Question: Hey guys I have tried to convert this query into a pivot table and I have searched everywhere but can't seem to apply it. The following is my code.
'''
SELECT ClientPartner, ClientManager, WIPAmount
FROM tblTranWIP
WHERE (WIPDate>={ts '2013-04-01 00:00:00'}
AND WIPDate<{ts '2014-03-31 00:00:01'})AND TransTypeIndex=1 AND ContIndex<900000
'''
The following screenshot shows my output. I basically want to have Managers and Partners as the First Column and Row and then have WipAmount be in the middle as ClientPartners and Managers match id's The screen shot shows it easier than I explain. The link is a screenshot, the system won't let me add embed images

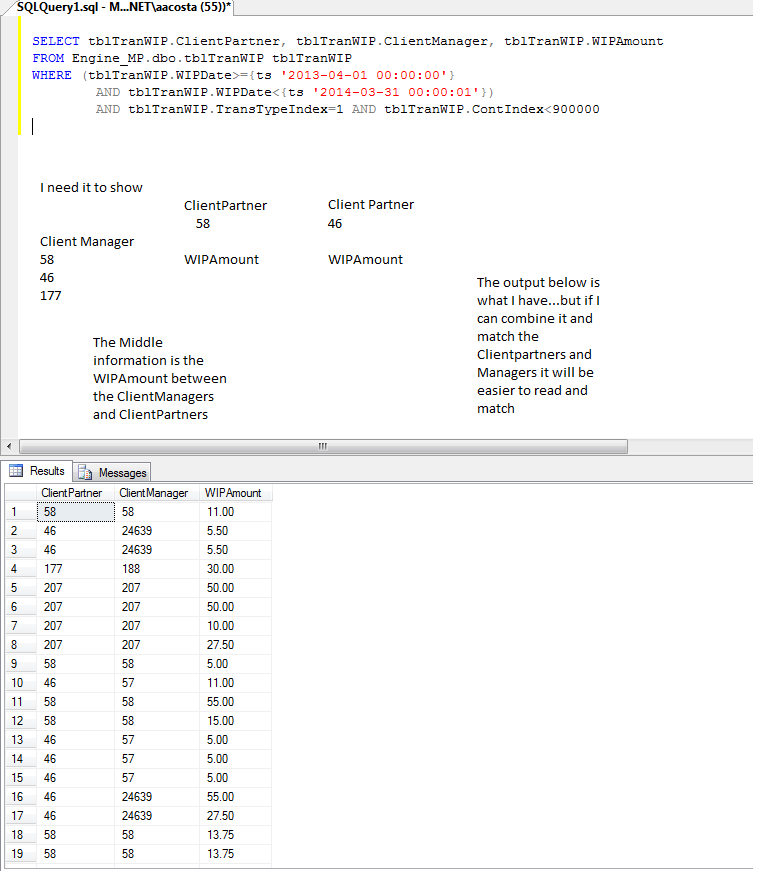
Answer: There is at least one way I know of to get the information you are looking for, and that is to use a PIVOT:
'''
SELECT pvt.*
FROM
(
SELECT ClientPartner, ClientManager, WIPAmount FROM tblTranWIP
) AS tranwip
PIVOT
(
SUM(WIPAmount) FOR ClientPartner IN ([46], [58], [177], [207])
) AS pvt
'''
Here is a <URL>.